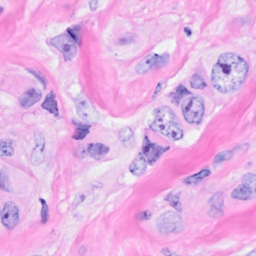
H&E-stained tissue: Breast